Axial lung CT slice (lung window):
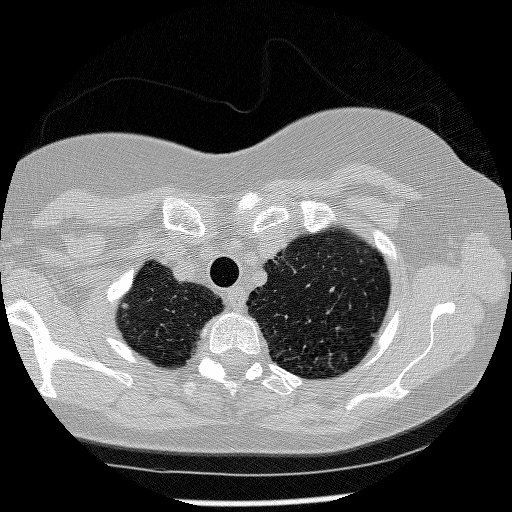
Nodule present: yes
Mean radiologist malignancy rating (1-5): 2